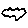
Label: cloud